Question: So I am running the PDF Plugin from <URL> and after following the directions and adding it to my project everything seems to work fine, I get the screenshot below to open, but then when I tap on the "Click to open CordovaBot.pdf!" I get this error on my console and the screen freezes:
'''
2013-08-16 13:55:10.984 [788:907] CordovaBot.pdf
Assertion failed: (filename != nil), function +[ReaderDocument archiveFilePath:], file /Users/.../phonegap-3.0.0/lib/ios/CordovaLib/ReaderDocument.m, line 118.
'''
*Also to note I changed the format of the exec to the correct one, so this shouldn't be the issue.

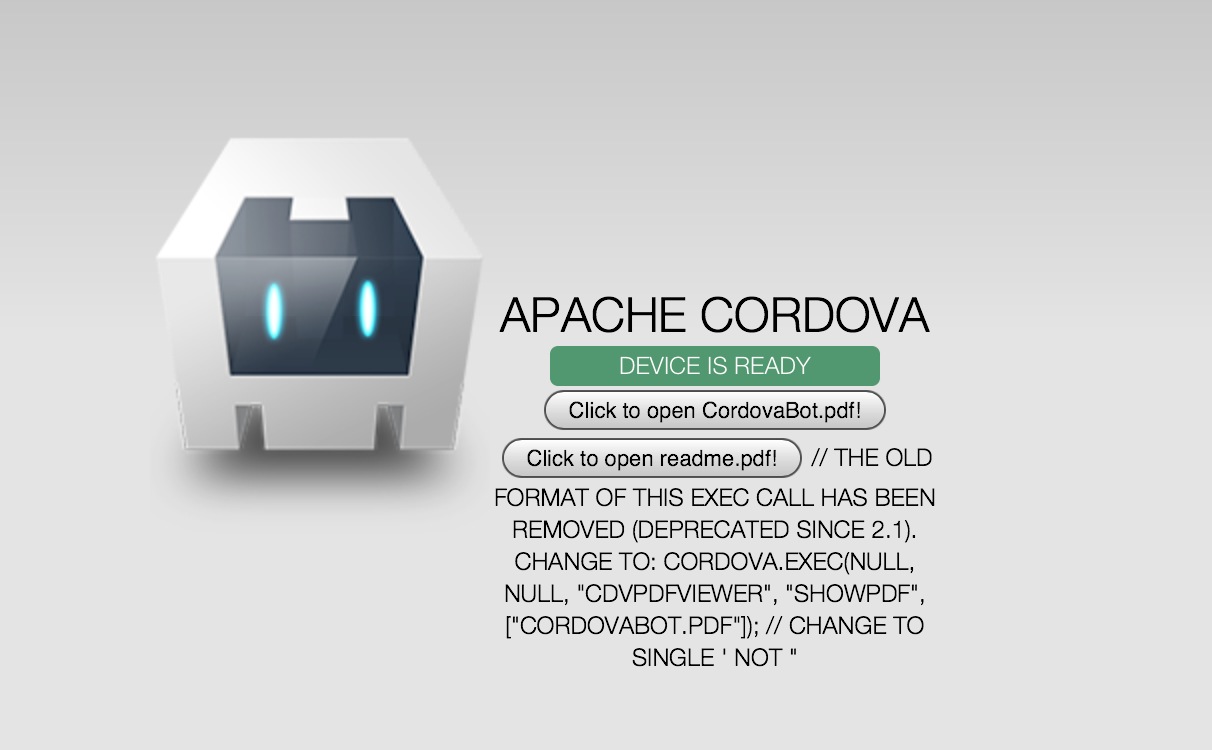
Answer: agh got it, had the add the file directly to the project folder main directory, HelloWorldProject/CordovaBot.pdf